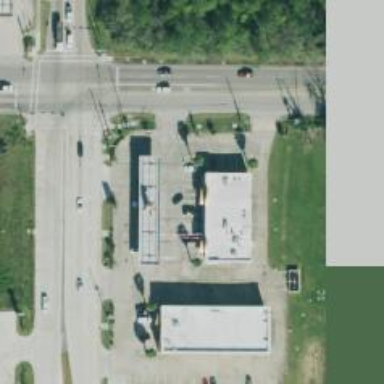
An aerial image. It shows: Convenience shop.